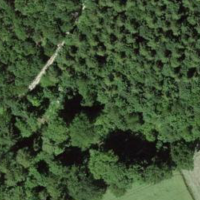
EUNIS habitat code: 44
Species observed at this site:
Vicia sepium